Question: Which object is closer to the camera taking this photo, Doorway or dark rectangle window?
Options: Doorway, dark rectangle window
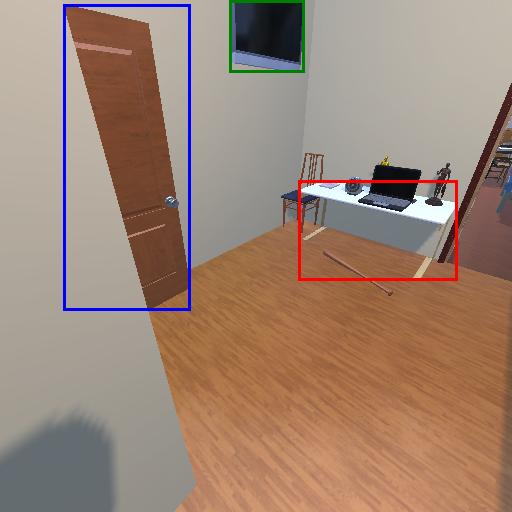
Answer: Doorway